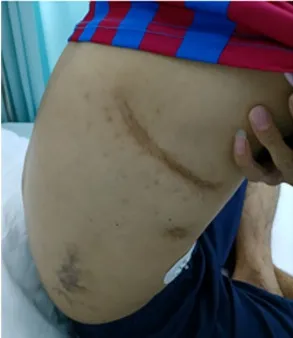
Main clinical findings of the proband. (A) Multiple ecchymoses (non-traumatic) in the anterior chest, right waist, and upper limbs.
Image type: medical_photograph (skin_photograph)